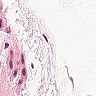
Metastatic tissue present: no